Interaction volume radius: 10 \u00c5
Interaction volume height: 20 \u00c5
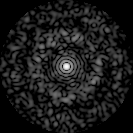
Disorder parameter: 0.8064